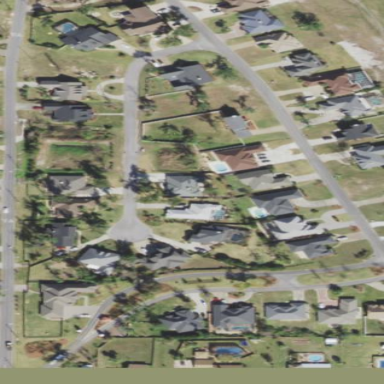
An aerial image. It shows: This residential area consists of single-family homes.